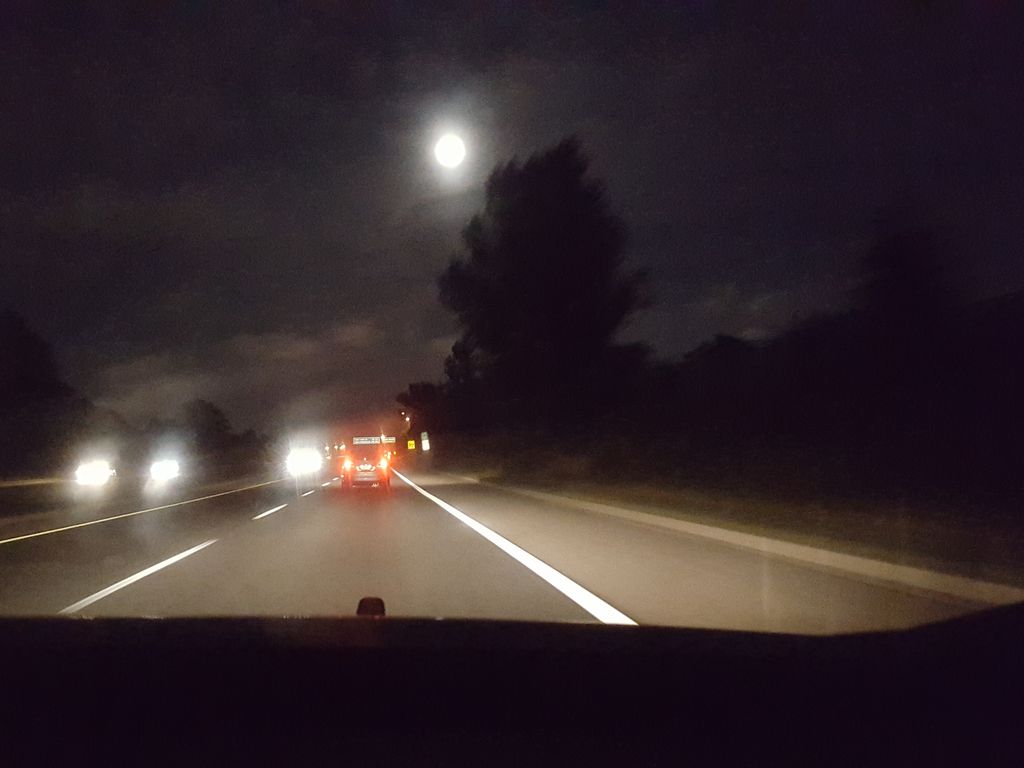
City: hamilton